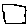
Label: square